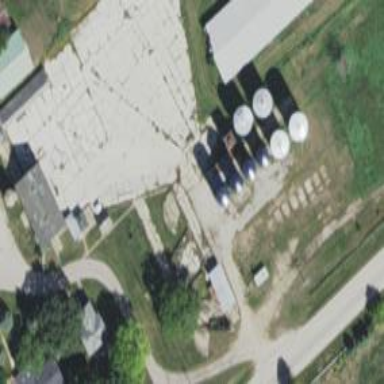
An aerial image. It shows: Silo.